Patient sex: M
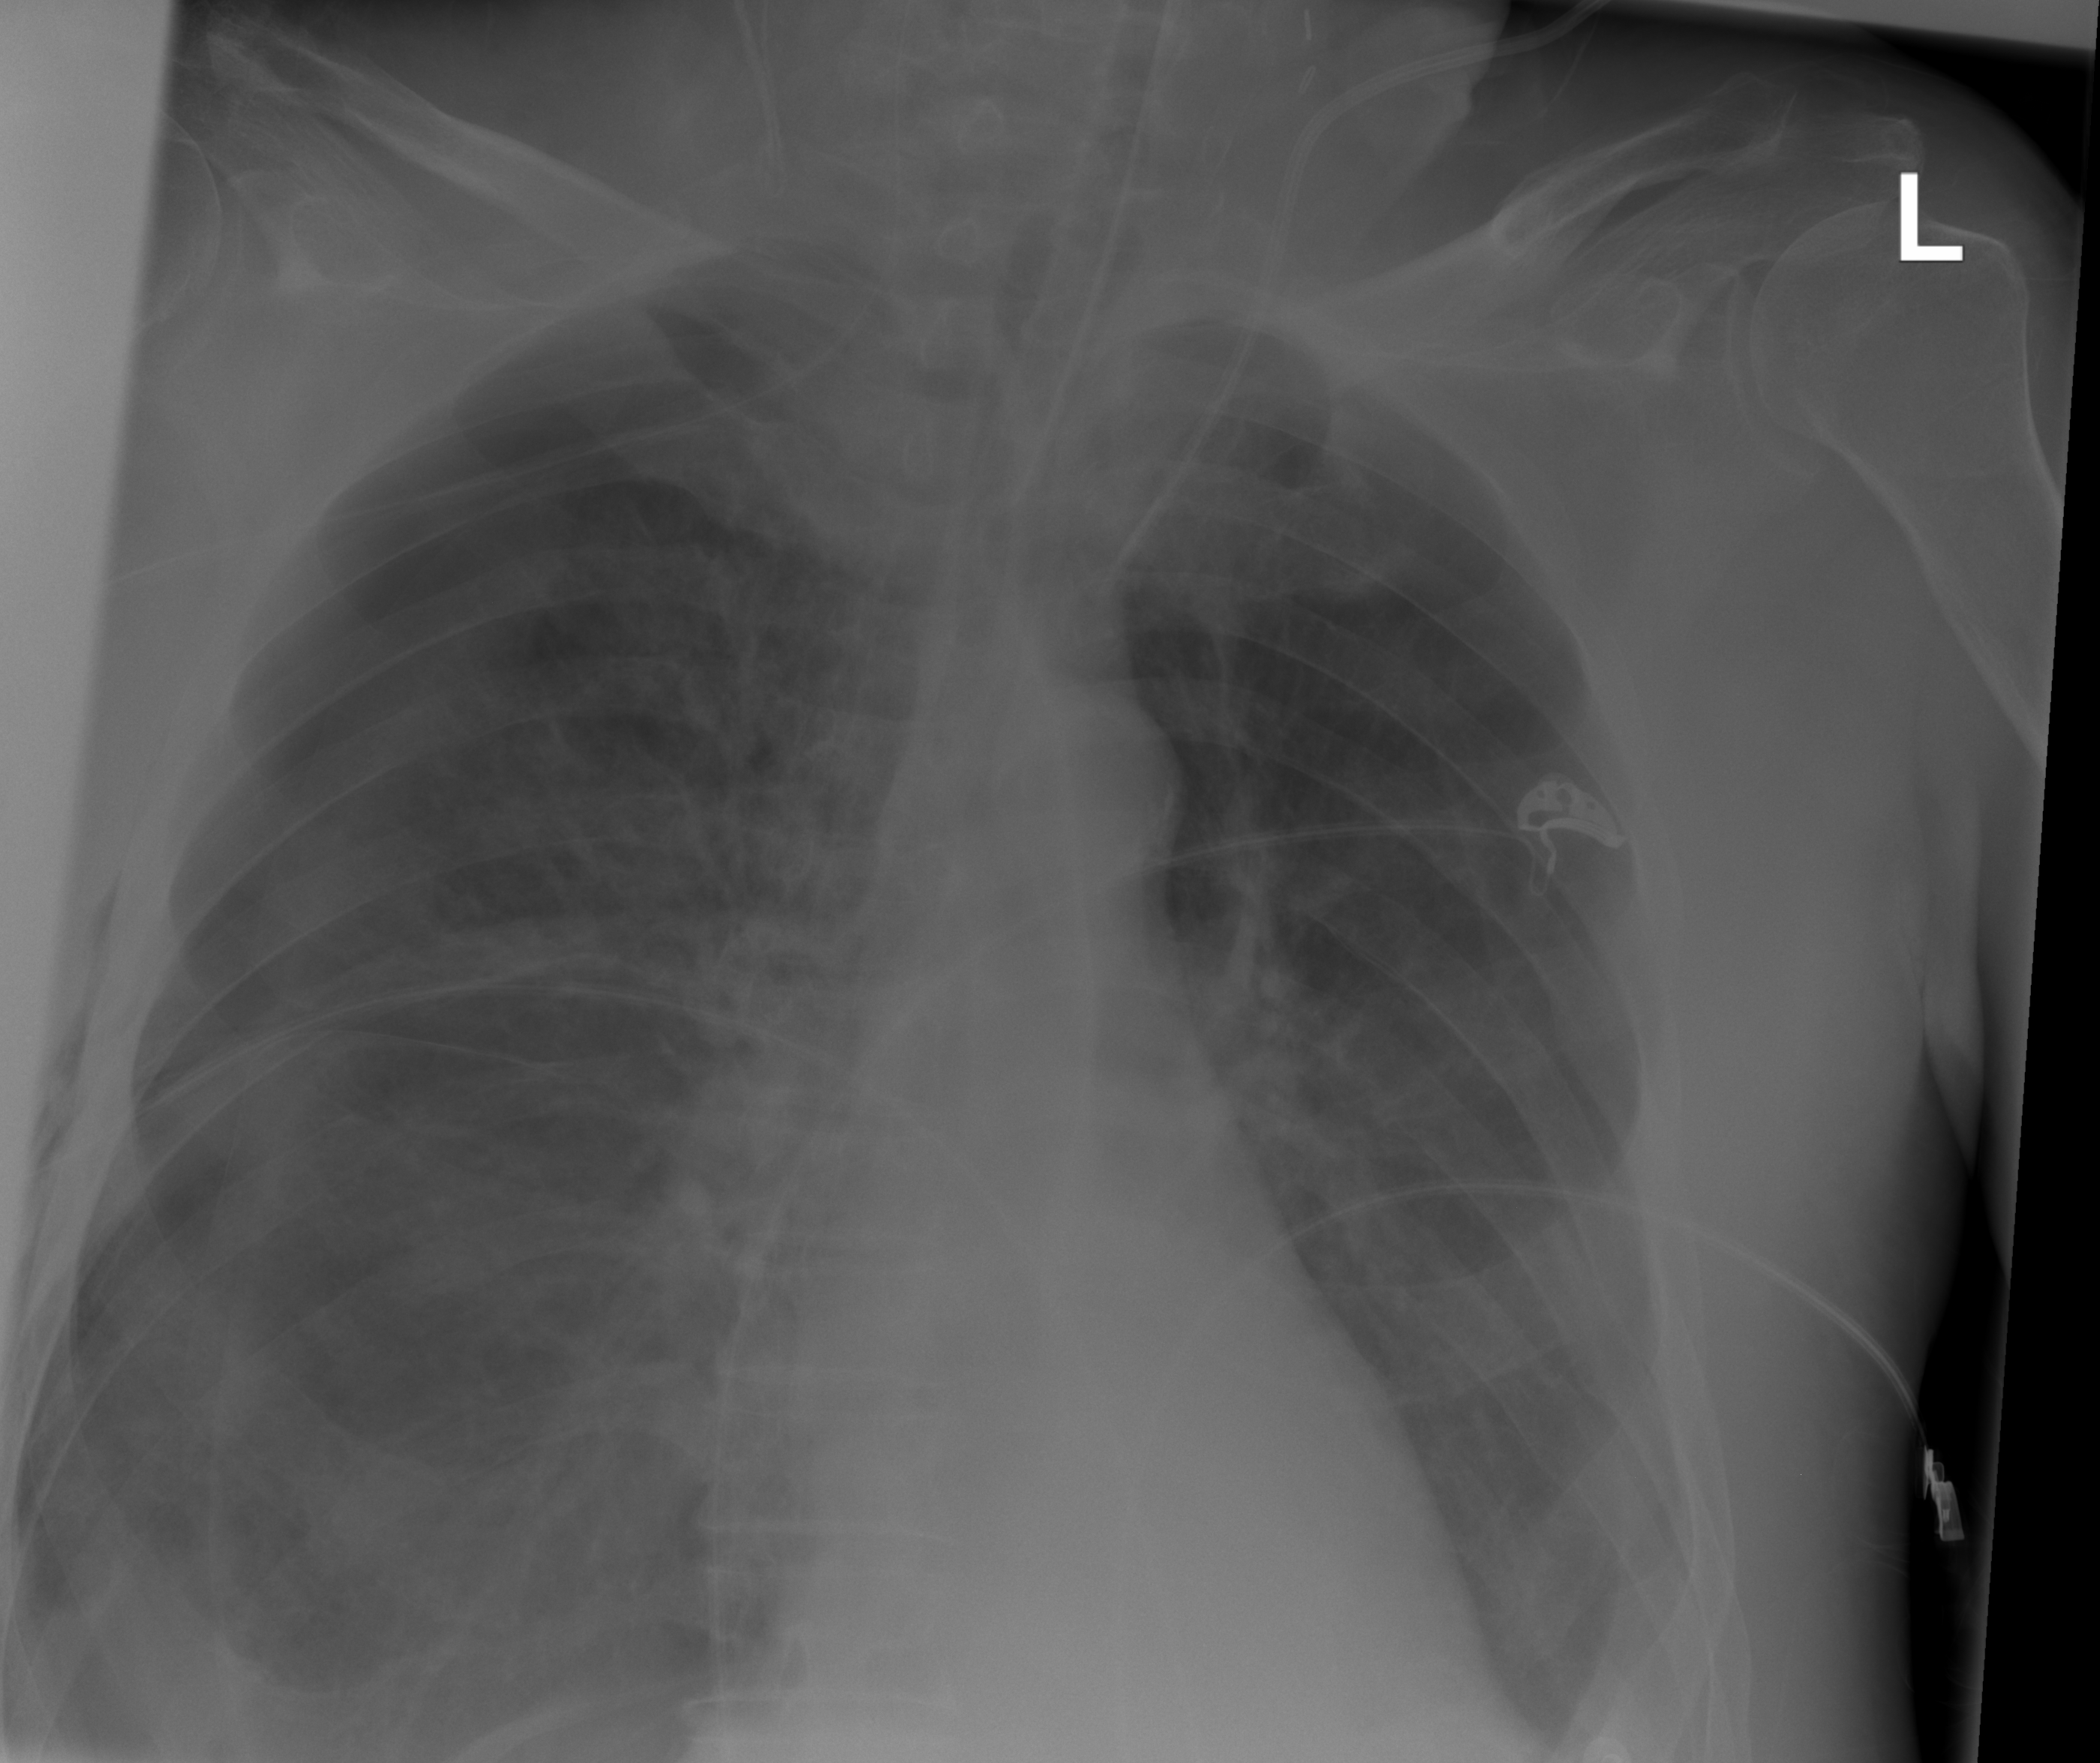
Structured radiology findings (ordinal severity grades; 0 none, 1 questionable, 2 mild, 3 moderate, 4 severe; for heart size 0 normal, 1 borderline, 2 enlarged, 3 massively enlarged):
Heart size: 0
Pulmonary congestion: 2
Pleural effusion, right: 2
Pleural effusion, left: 1
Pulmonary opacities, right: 0
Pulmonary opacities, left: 0
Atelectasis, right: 2
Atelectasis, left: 2